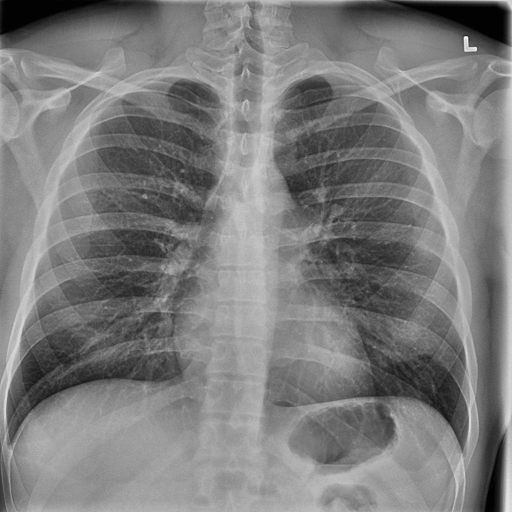
Finding: NORMAL